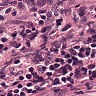
Metastatic tissue present: yes